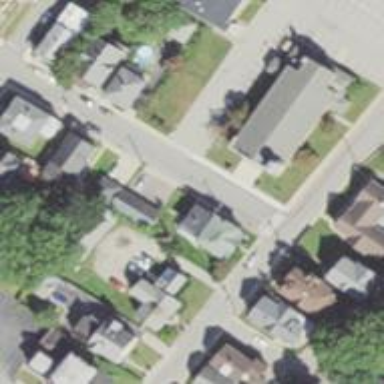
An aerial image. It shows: Residential driveway designated as service road.